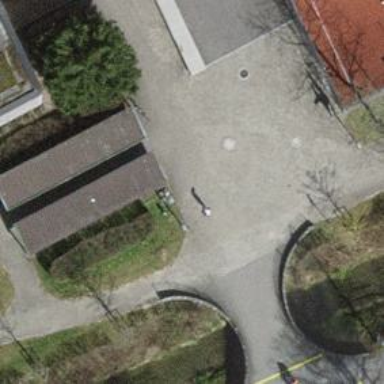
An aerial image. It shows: Paved footway.